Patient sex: M
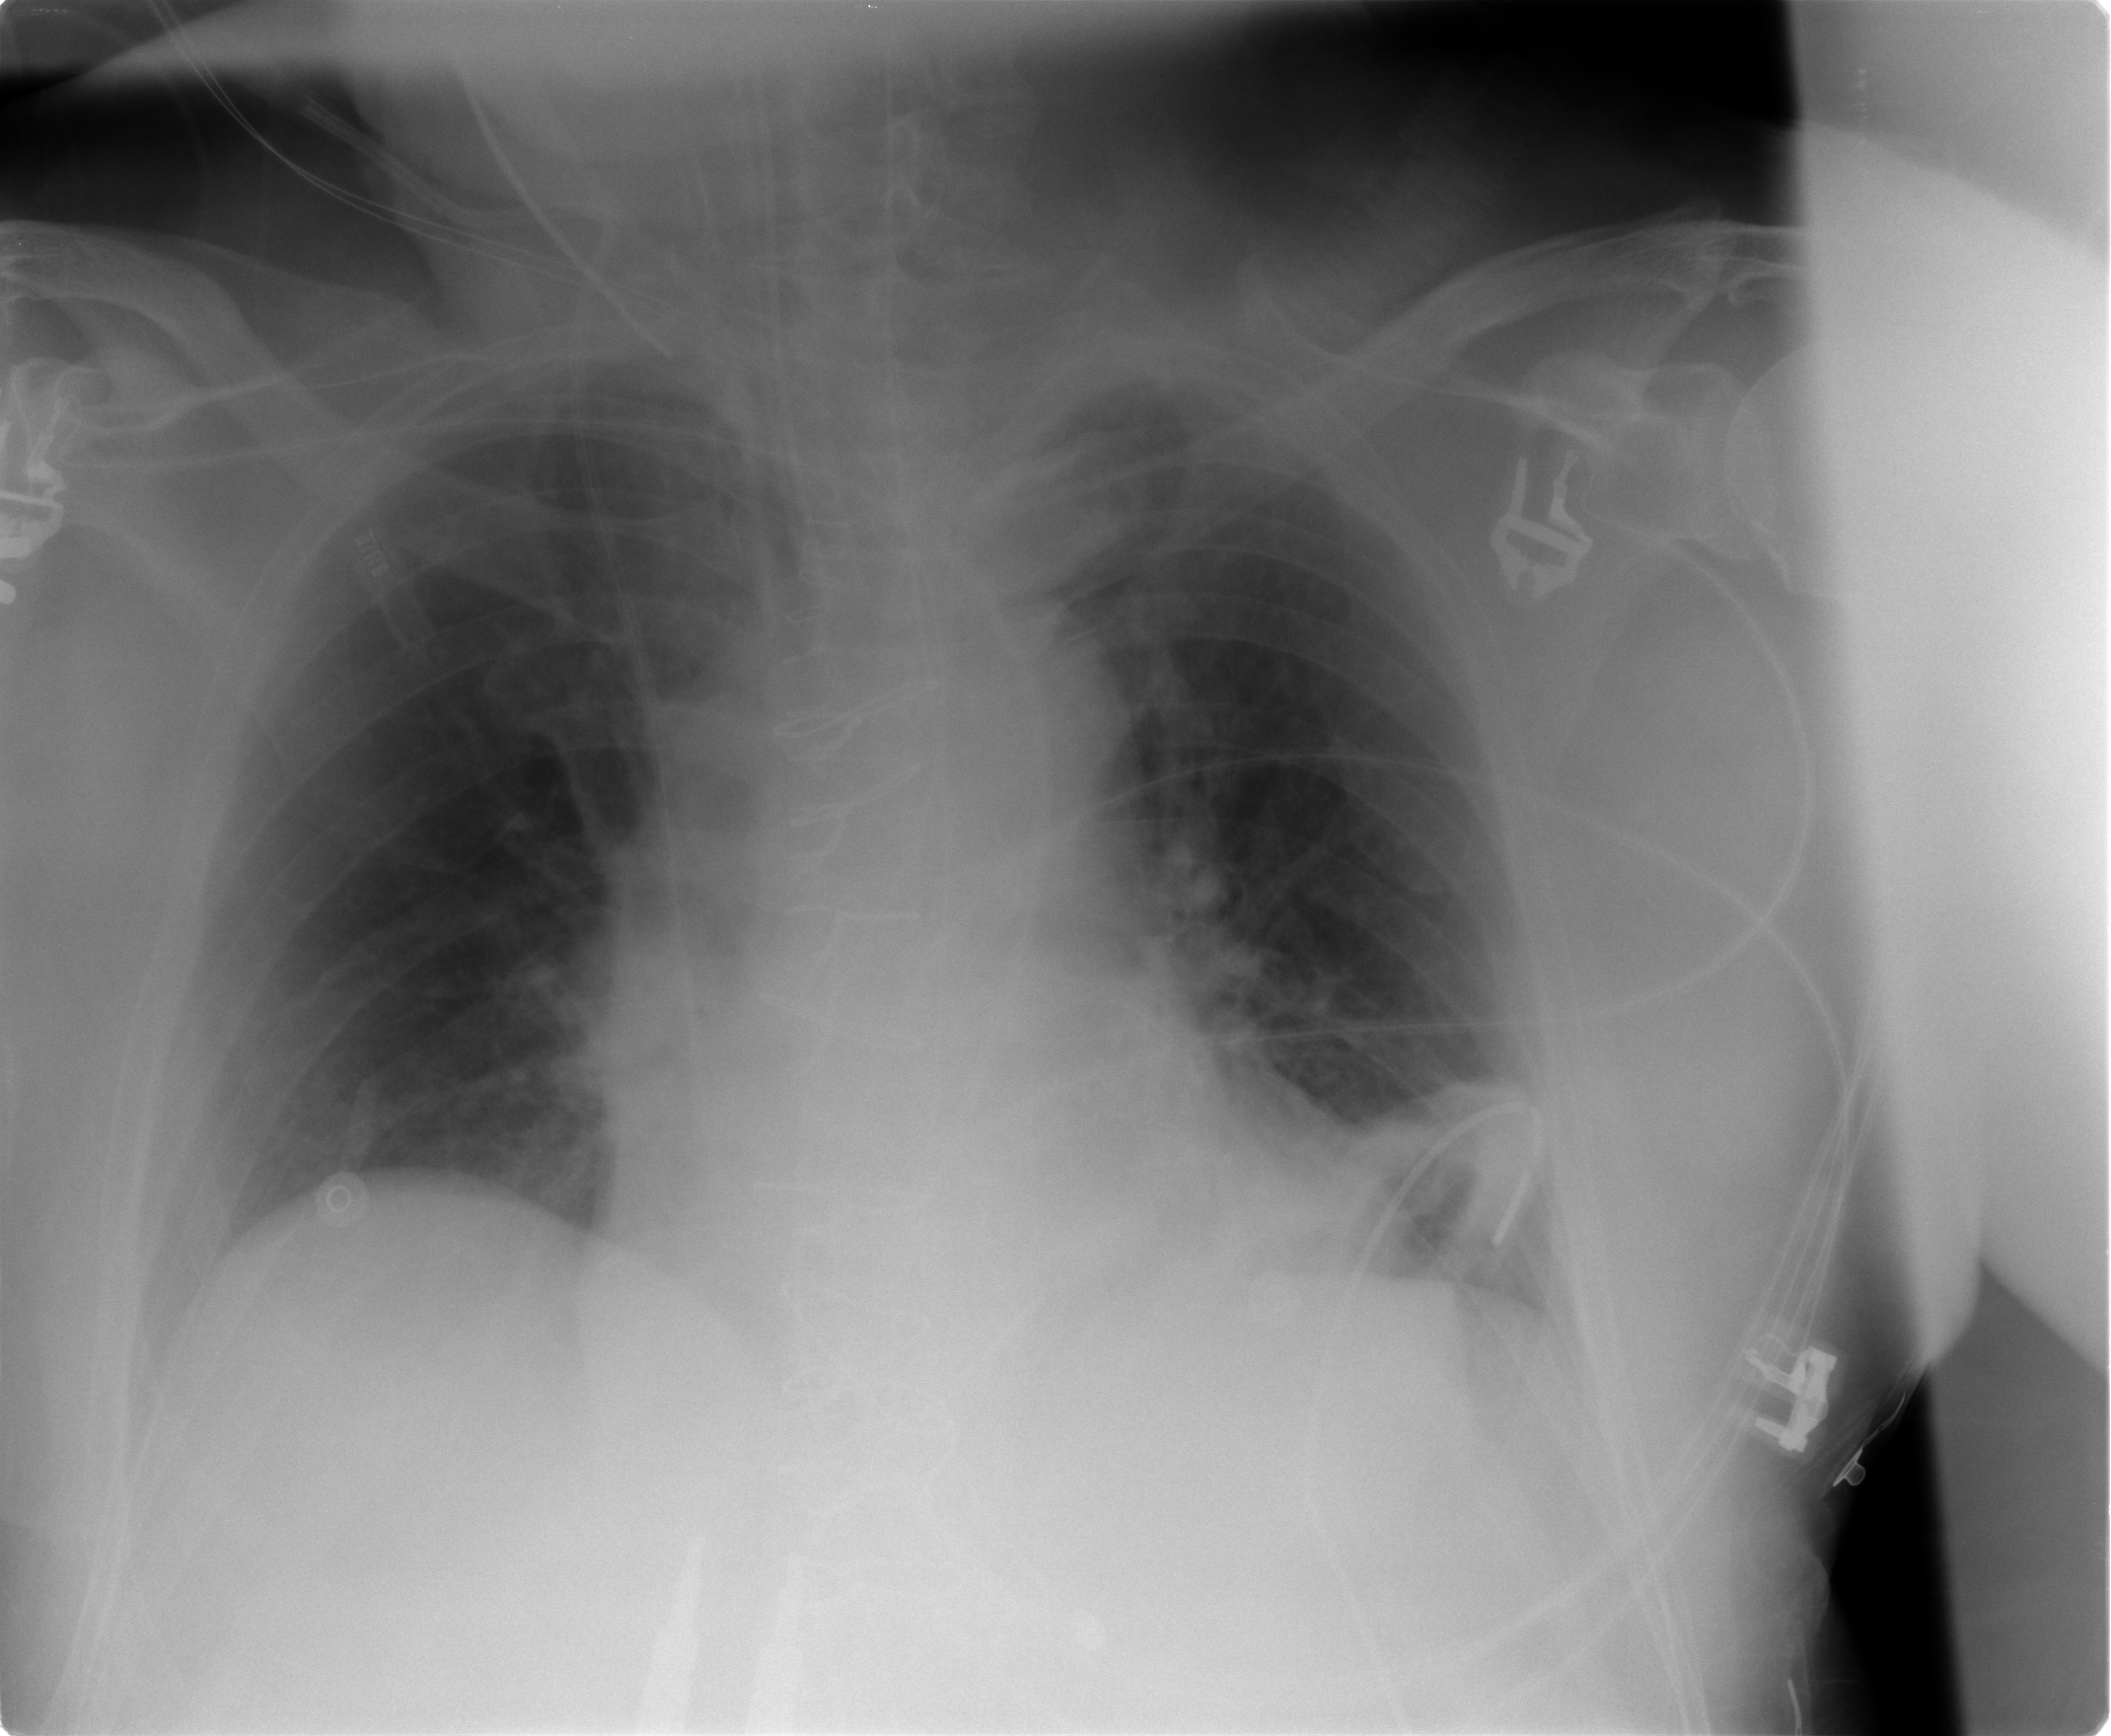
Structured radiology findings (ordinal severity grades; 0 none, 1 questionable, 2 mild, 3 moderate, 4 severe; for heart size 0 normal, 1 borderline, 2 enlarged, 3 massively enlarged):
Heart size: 1
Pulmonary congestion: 2
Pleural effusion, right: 0
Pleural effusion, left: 0
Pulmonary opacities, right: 0
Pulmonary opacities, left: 0
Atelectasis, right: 1
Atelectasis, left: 1